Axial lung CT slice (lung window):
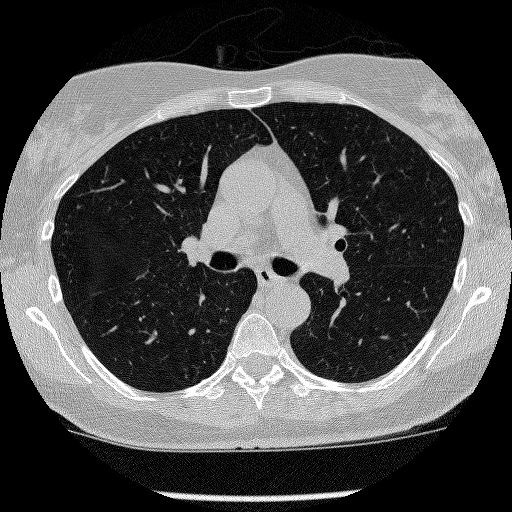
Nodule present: no